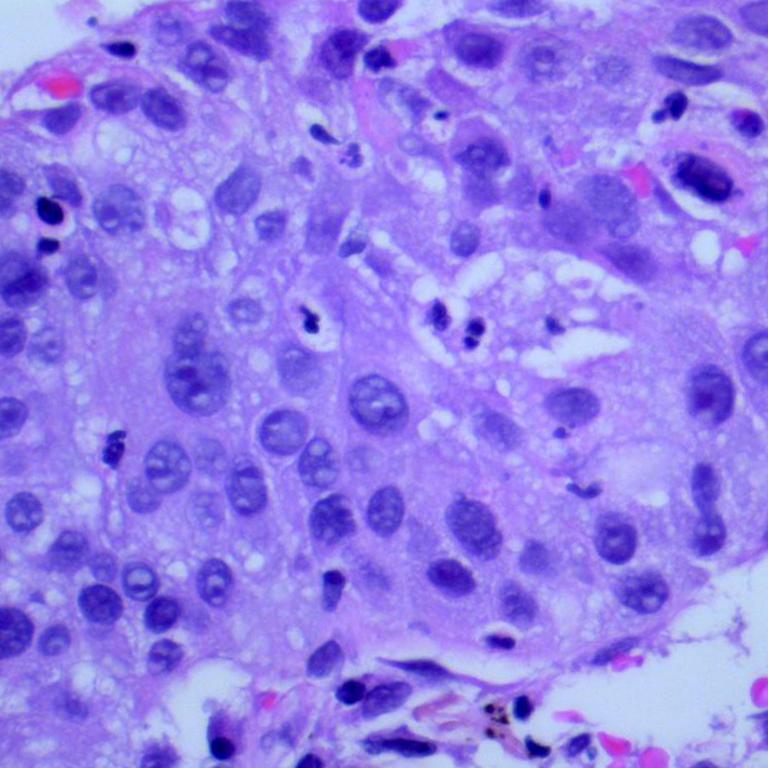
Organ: lung
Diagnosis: squamous carcinomas